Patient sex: M
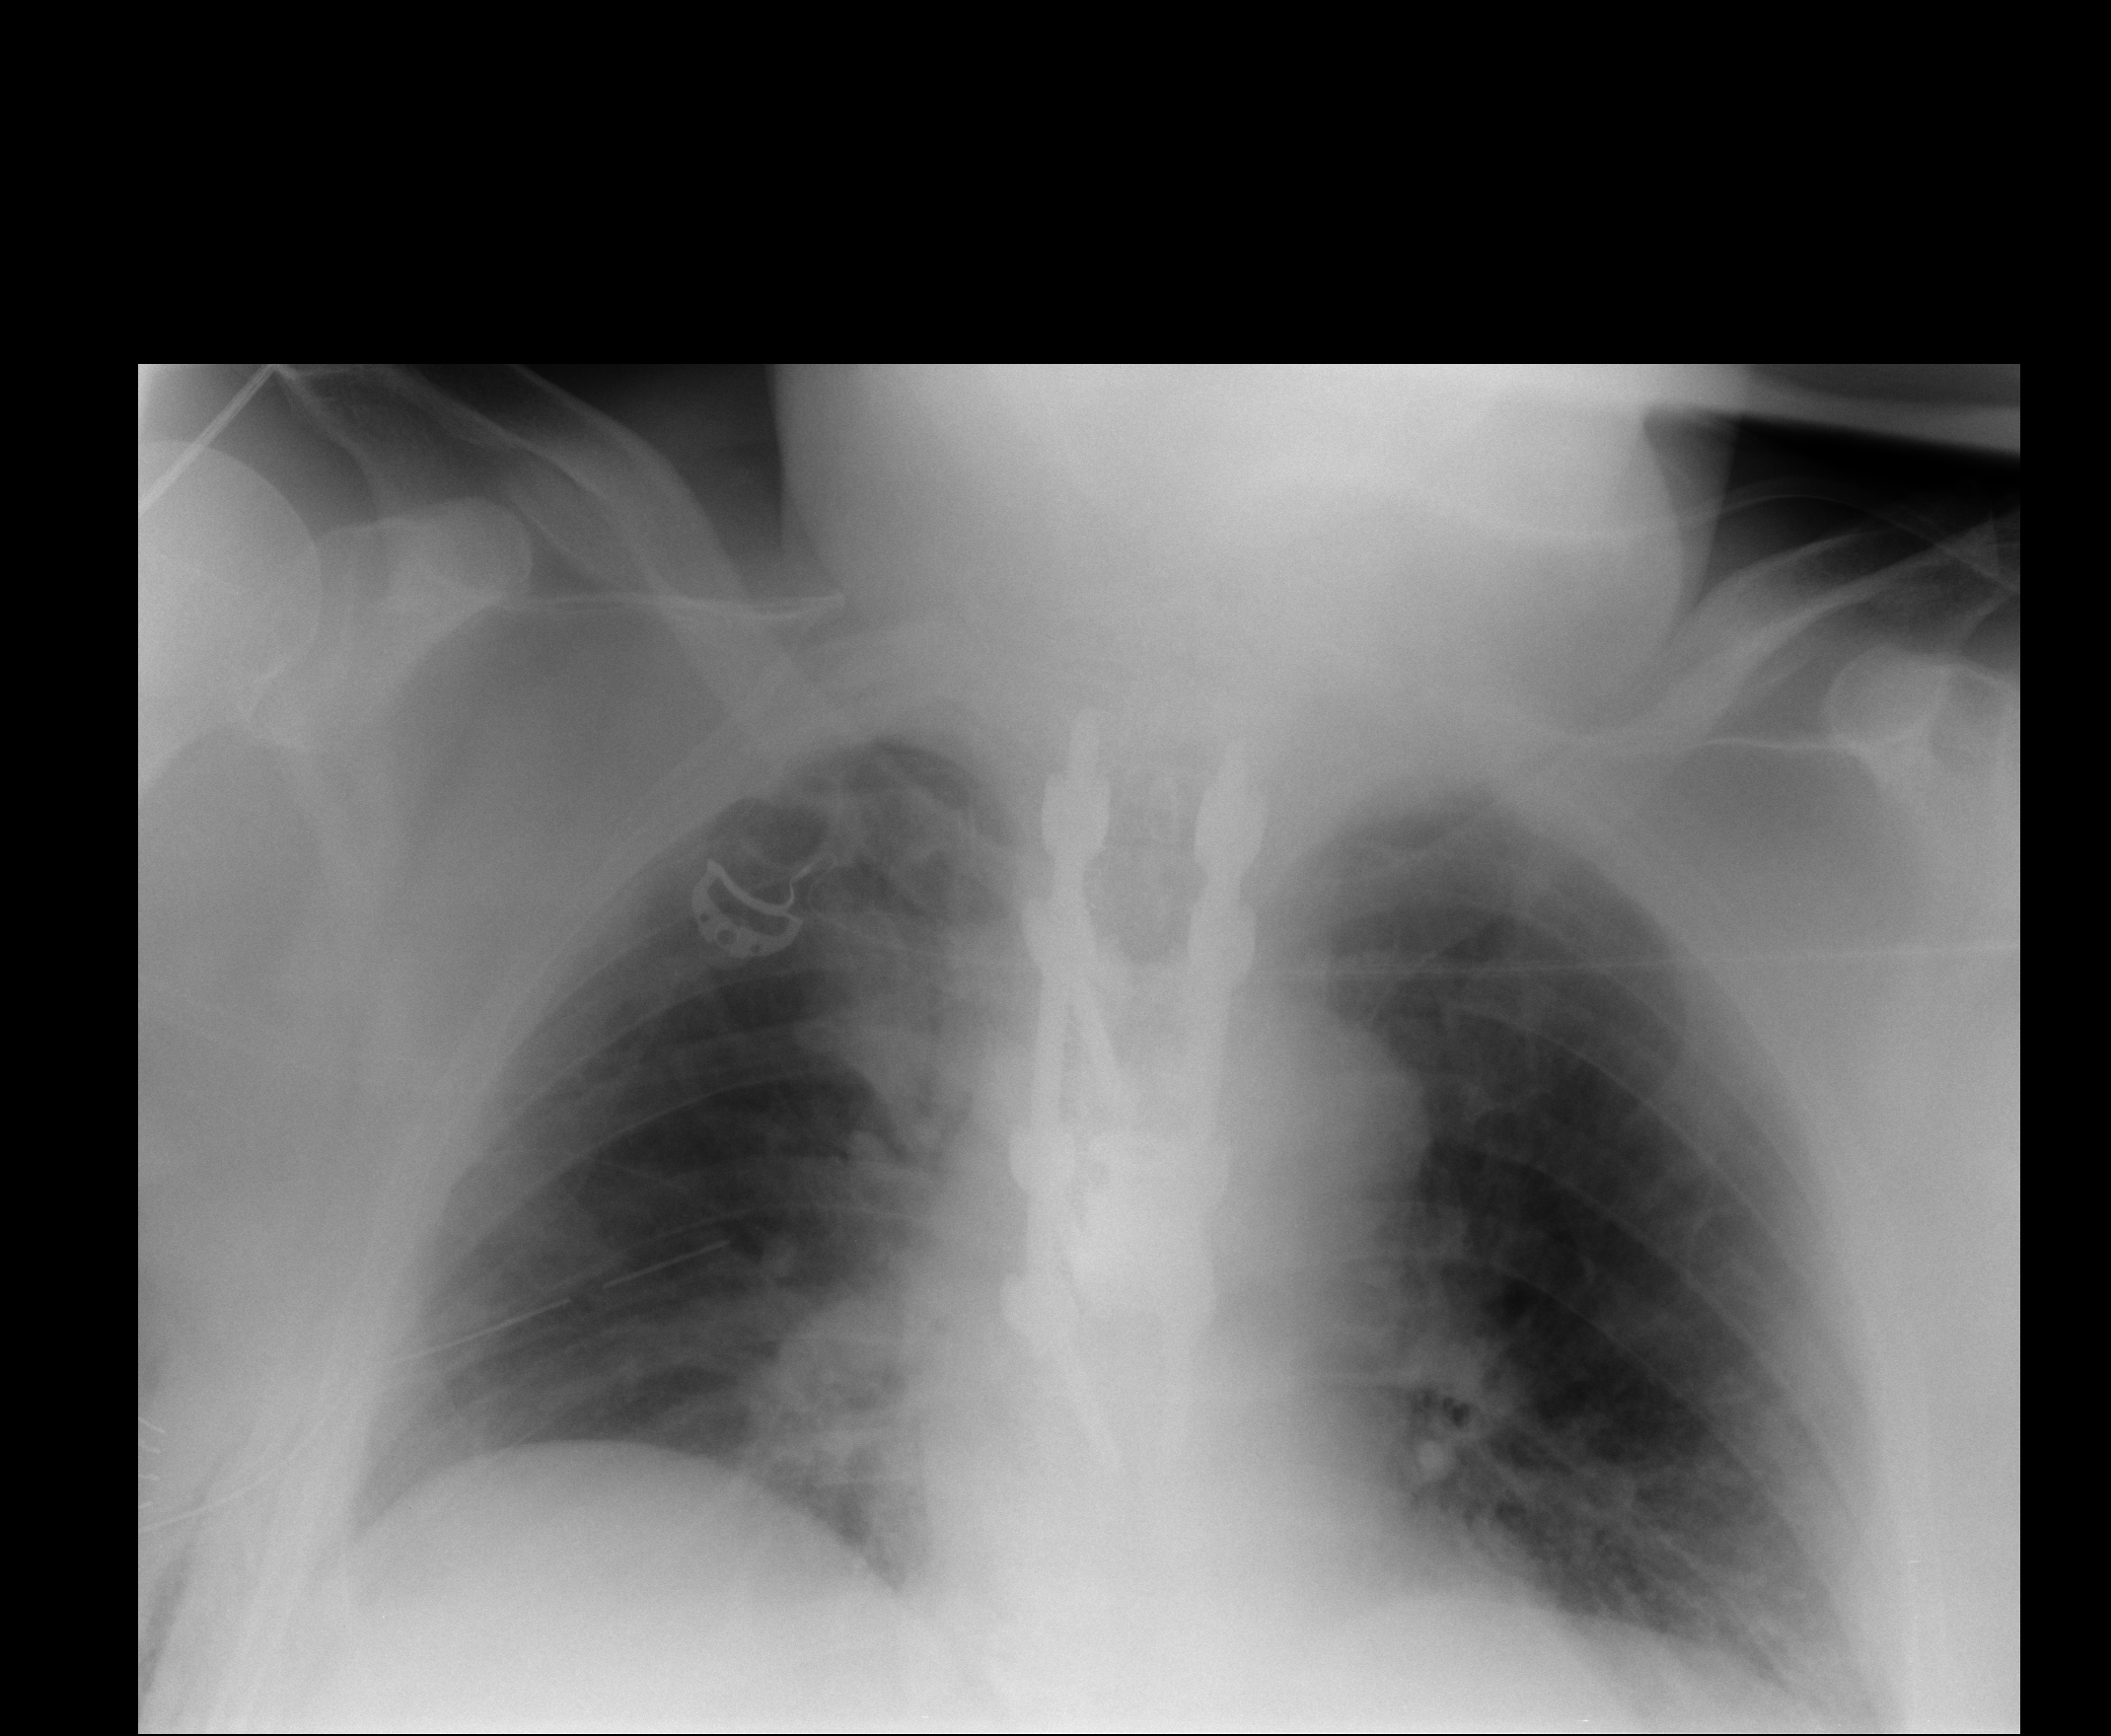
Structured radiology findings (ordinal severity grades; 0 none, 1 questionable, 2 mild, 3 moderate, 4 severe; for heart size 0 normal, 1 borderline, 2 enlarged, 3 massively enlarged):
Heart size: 0
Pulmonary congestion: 2
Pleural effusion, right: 0
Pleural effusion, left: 0
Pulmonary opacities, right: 0
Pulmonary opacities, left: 0
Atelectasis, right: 0
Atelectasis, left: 2